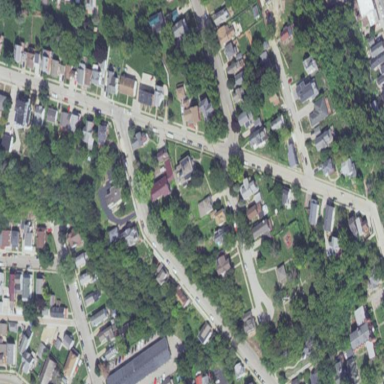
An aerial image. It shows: Residential area composed of single-family homes.